Question: So I would like to plot entire full range quantile lines in full range when using 'facet_wrap'. The code goes as follows:
'''
library(tidyverse)
library(quantreg)
mtcars %>%
gather("variable", "value", -c(3, 10)) %>%
ggplot(aes(value, disp)) +
geom_point(aes(color = factor(gear))) +
geom_quantile(quantiles = 0.5,
aes(group = factor(gear), color = factor(gear))) +
facet_wrap(~variable, scales = "free")
#> [multiple warnings removed for clarity]
'''

<URL>
As can be seen regression lines don't have full range and I cannot solve this easily.
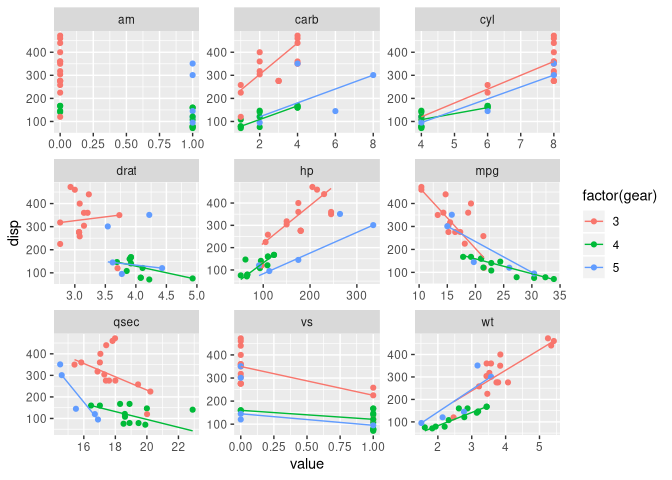
Answer: This feels over-engineered, but one approach would be to get the slope-intercept figures outside of ggplot and then plot them using 'geom_abline'. A potential downside of this implementation is that it uses some jittering to prevent a "singular design matrix" error in 'rq', but this means that it would generate random slopes even for data with only one x value. To get around that, there's a step here to remove data from the slop calculation if it only has one value for that variable-gear combination.
'''
mtcars %>%
gather("variable", "value", -c(3, 10)) -> mt_tidy
mt_tidy %>%
# EDIT: Added section to remove data that only has one value for that
# variable and gear.
group_by(variable, gear) %>%
mutate(distinct_values = n_distinct(value)) %>%
ungroup() %>%
filter(distinct_values > 1) %>%
select(-distinct_values) %>%
nest_legacy(-c(variable, gear)) %>%
# the jittering here avoids the "Singular design matrix" error
mutate(qtile = map(data, ~ rq(jitter(.x$disp) ~ jitter(.x$value),
tau = 0.5)),
tidied = map(qtile, broom::tidy)) %>%
unnest_legacy(tidied) %>%
select(gear:estimate) %>%
pivot_wider(names_from = term, values_from = estimate) %>%
select(gear, variable,
intercept = '(Intercept)',
slope = 'jitter(.x$value)') -> qtl_lines
ggplot(mt_tidy, aes(value, disp, color = factor(gear))) +
geom_point() +
geom_abline(data = qtl_lines,
aes(intercept = intercept, slope = slope,
color = factor(gear))) +
facet_wrap(~variable, scales = "free")
'''
<URL>